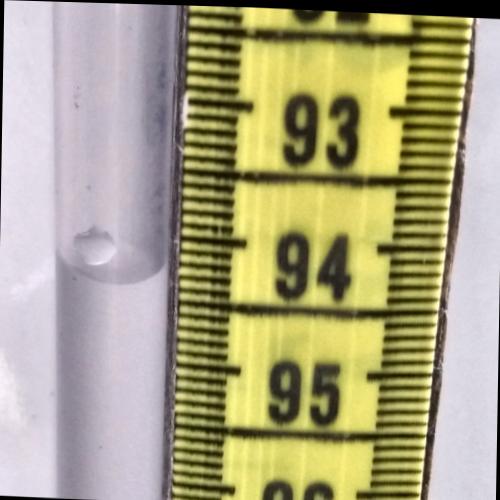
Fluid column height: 94.3 cm